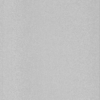
Label: dusty